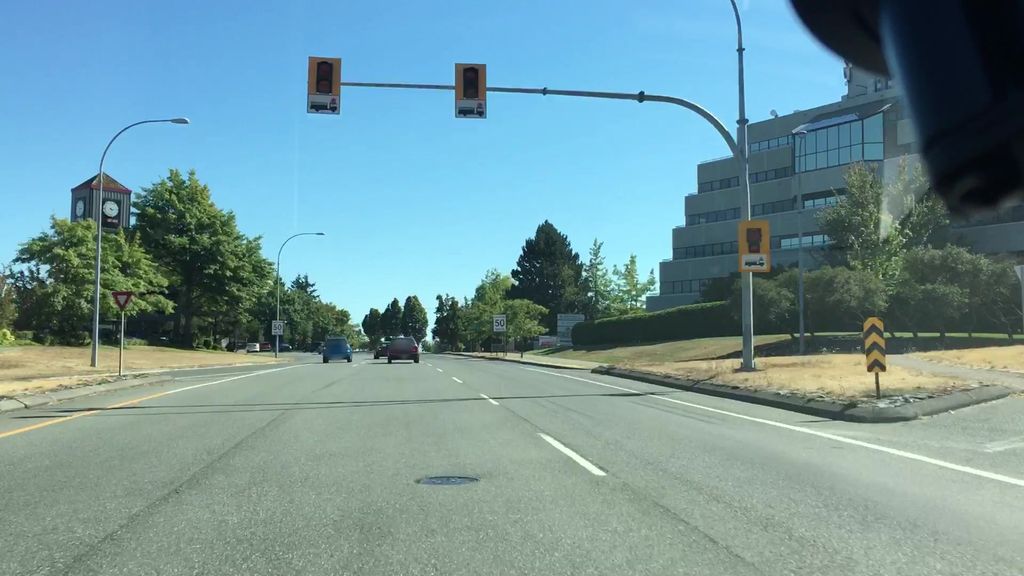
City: victoria